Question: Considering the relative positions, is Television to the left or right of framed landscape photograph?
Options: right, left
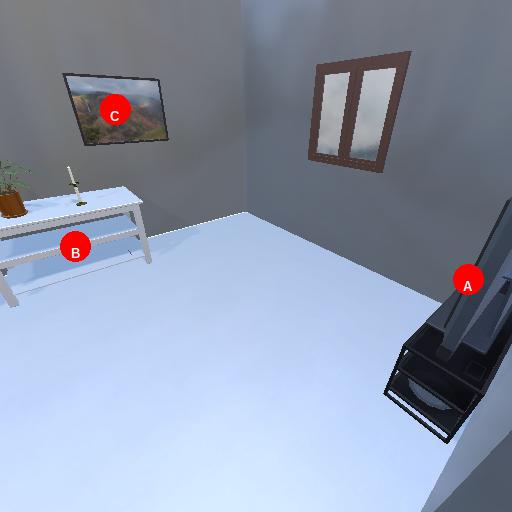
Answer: right